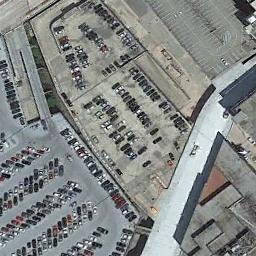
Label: parking_lot